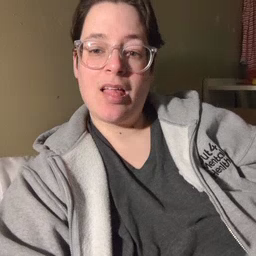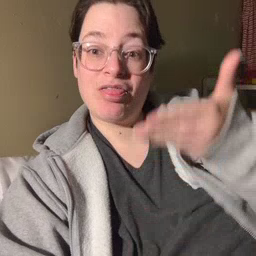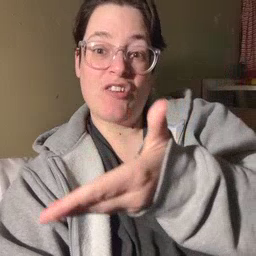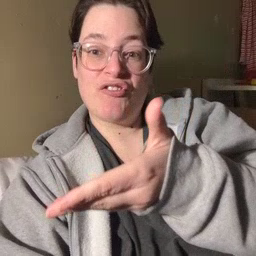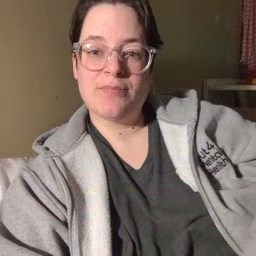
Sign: there